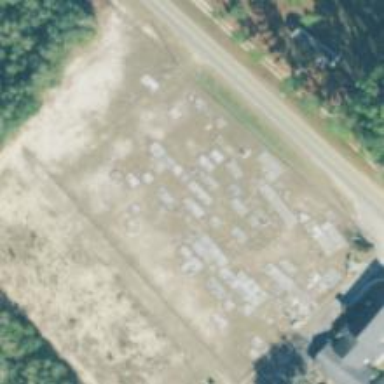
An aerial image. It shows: Graveyard area designated as cemetery.